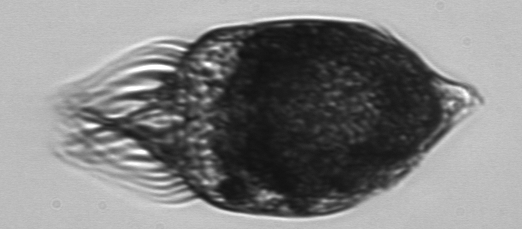
Label: Pelagostrobilidium